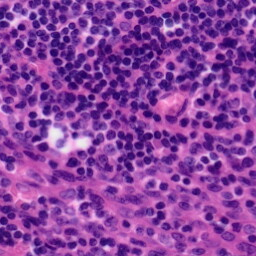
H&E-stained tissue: Tonsil